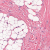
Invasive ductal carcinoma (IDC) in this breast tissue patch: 0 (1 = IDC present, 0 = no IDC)